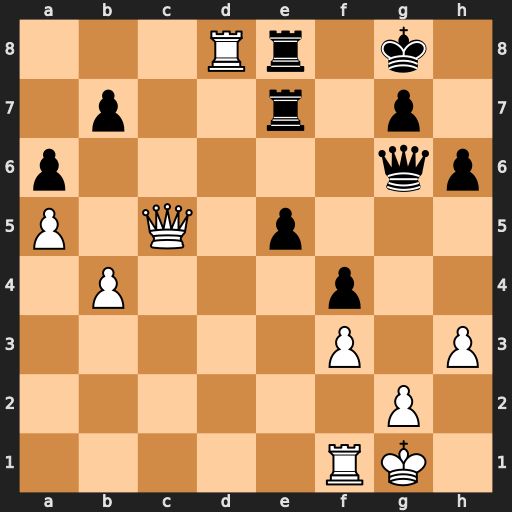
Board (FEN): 3Rr1k1/1p2r1p1/p5qp/P1Q1p3/1P3p2/5P1P/6P1/5RK1
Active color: w
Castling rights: -
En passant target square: -
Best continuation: Qxe7 Rxd8 Qxd8+